Field crop: maize
Growth stage: 2
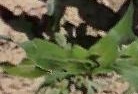
Species: maize